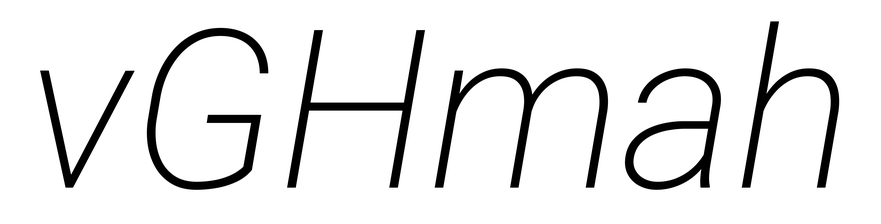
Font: Roboto-Italic_ExtraLight_Italic